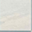
Piece: xx